Question: I need to know how can I make the Android Holo loading spinner in CSS without images. I've tried, but I don't know how can I do it. This is what I need (animated, like in Android):

How can I do it in CSS without images?
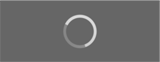
Answer: I can't seem to do it without images either.
I managed to make a true replication of the Holo spinner <URL>
The problem is that those two images have a "polar" gradient: they start from one color at 0deg which gradually blends into a second color when going around the circle. There's a sharp color change at 0deg where the two colors meet. I don't know if there's any way to create such gradient in CSS using just 'linear-gradient's or 'radial-gradient's.
I got working with no images, yay! <URL>
I approximated each polar gradient using two halves of a linear gradient. Some disadvantages of this approach:
- -
For small spinners - which is the usual use case - it works just fine and it looks great!